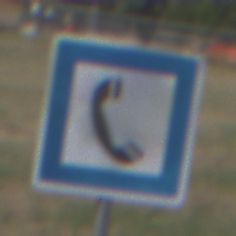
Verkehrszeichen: Fernsprecher
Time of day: MorningAfternoon
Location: Outdoor (Suburban)
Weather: PartlyCloudy
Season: NotSpecified
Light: Natural